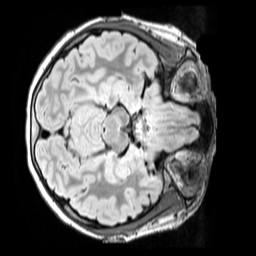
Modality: FLAIR
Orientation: axial
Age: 12
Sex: female
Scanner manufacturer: siemens
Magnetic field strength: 3 T
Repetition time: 5 s
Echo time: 0.388 s